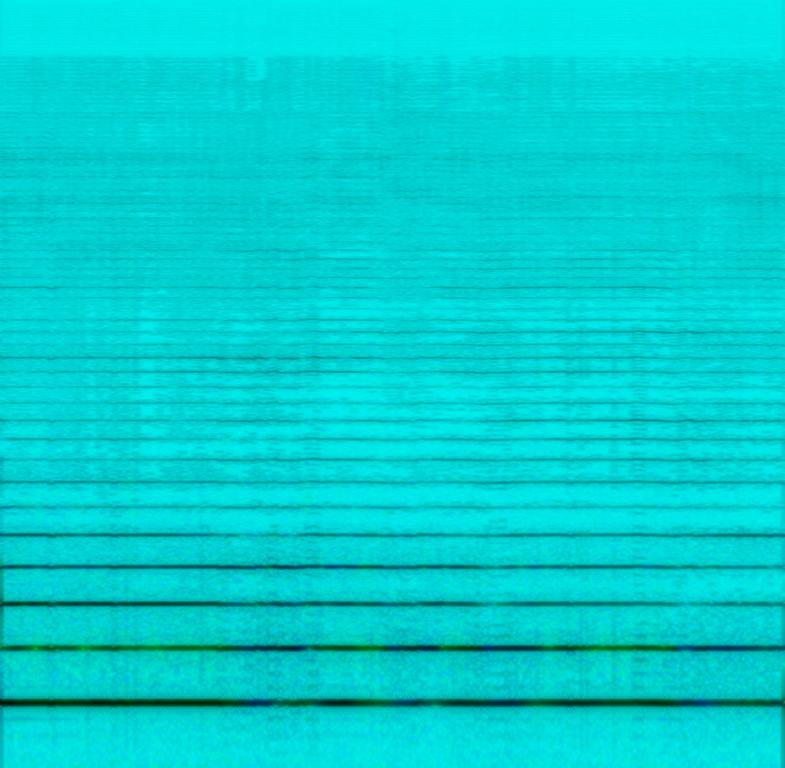
This clip consists of a blowing horn being played. The horn's sound creates the feeling of an impending battle, and is reminiscent of the middle ages.